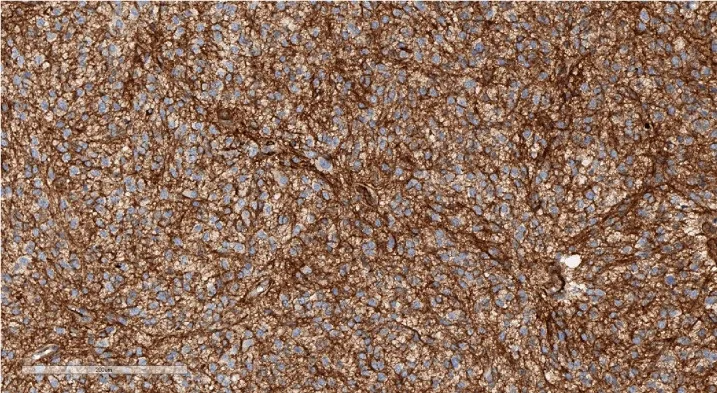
Positive cytoplasmic, but not nuclear staining for beta-catenin, confirming that the sample is not WNT-activated medulloblastoma. IHC with beta-catenin, magnification x200.
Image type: pathology (immunostaining)